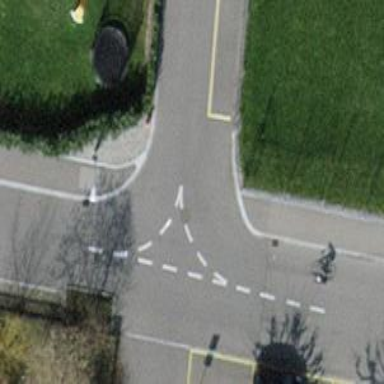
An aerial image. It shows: Residential road with asphalt surface and no sidewalk.